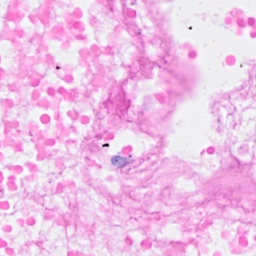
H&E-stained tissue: Breast